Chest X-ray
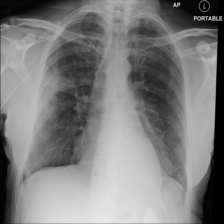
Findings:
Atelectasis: negative
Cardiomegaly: negative
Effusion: negative
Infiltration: negative
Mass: positive
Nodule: negative
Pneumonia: negative
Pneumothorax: negative
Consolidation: positive
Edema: negative
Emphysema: negative
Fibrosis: negative
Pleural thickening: negative
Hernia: negative